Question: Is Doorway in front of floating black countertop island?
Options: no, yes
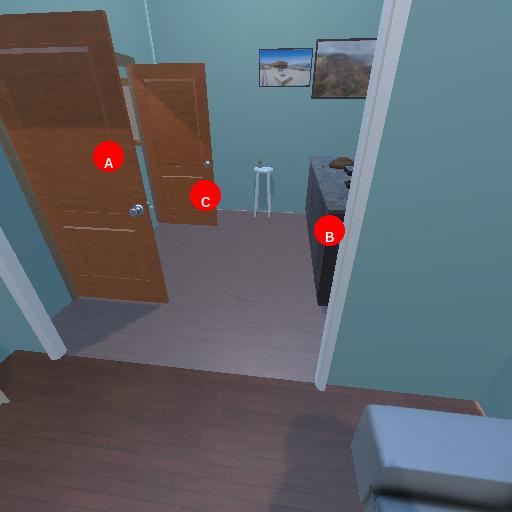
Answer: no